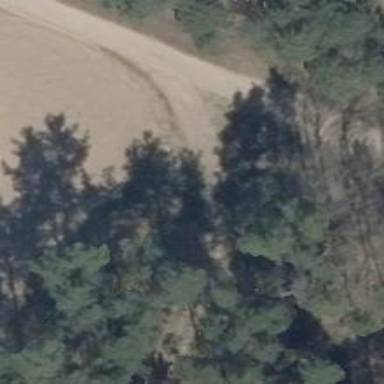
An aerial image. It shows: Sandy track with grade 4 tracktype.